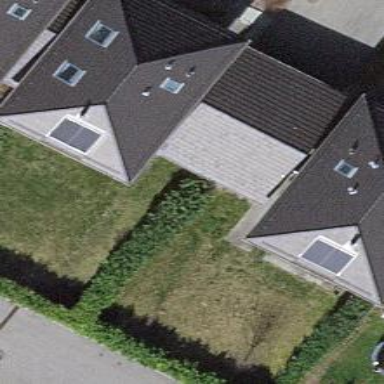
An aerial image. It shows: Garage.